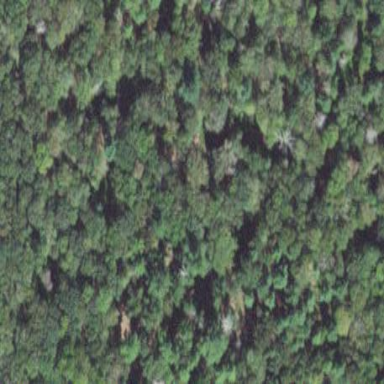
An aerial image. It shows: Woodland consisting mainly of needle-leaved trees.